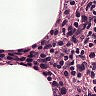
Metastatic tissue present: no